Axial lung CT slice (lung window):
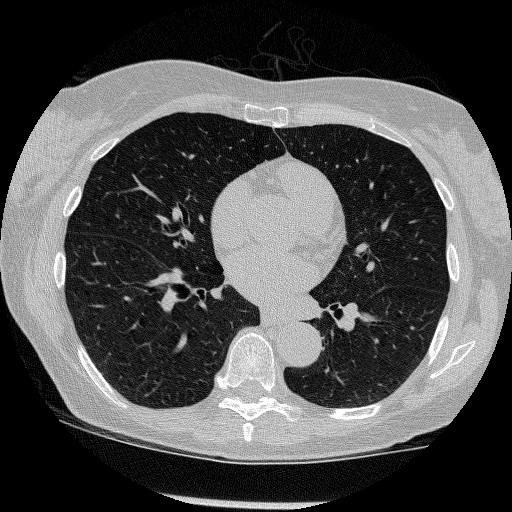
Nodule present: no